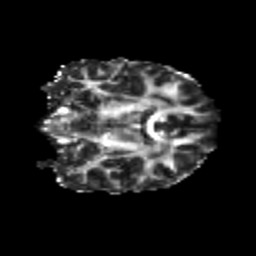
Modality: FA
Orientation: coronal
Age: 23
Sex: female
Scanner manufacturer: siemens
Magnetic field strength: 3 T
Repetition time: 3.5 s
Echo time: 0.104 s